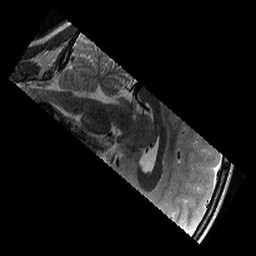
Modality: T2w
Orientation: sagittal
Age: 9
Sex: male
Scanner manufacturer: siemens
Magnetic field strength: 3 T
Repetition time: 9.23 s
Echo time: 0.067 s